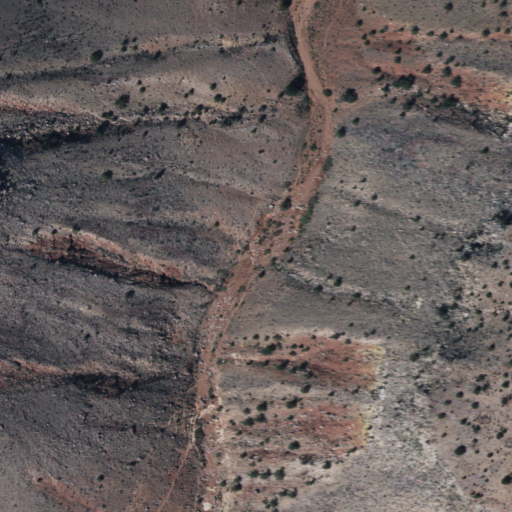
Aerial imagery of gap in Arizona named Tolchaco Gap containing shrub, evergreen forest, and grassland